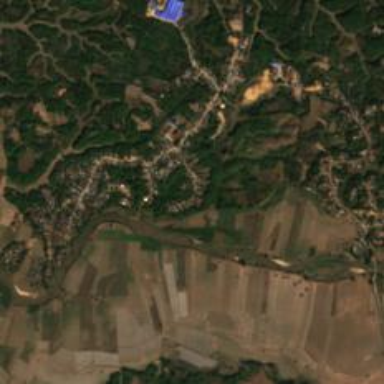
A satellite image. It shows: Village.